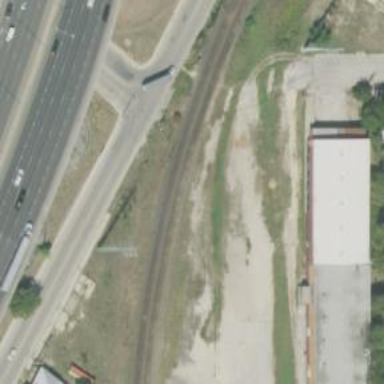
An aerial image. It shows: Abandoned spur railway.